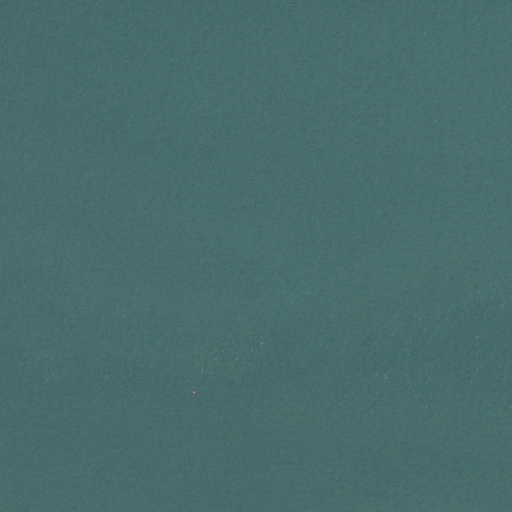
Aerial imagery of bar in Connecticut named Northwest Reef containing only open water